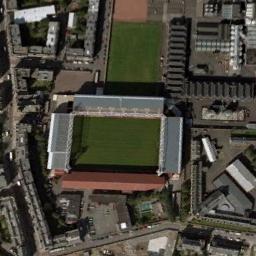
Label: stadium